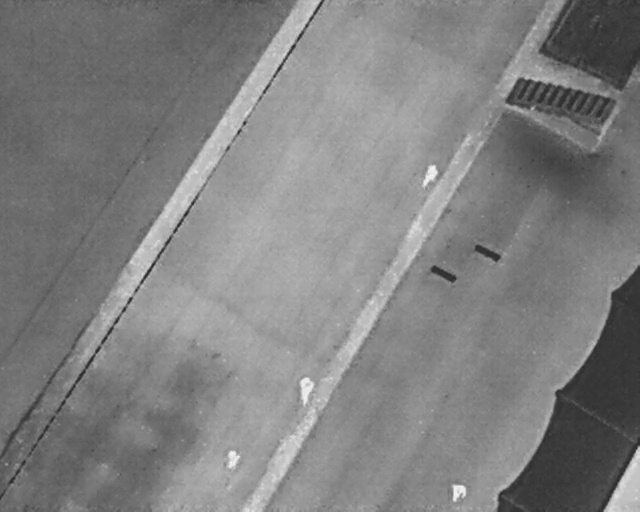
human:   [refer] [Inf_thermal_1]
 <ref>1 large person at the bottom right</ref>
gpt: <box>[[69, 94, 73, 97, 2]]</box>